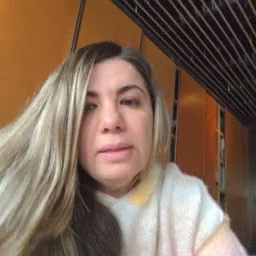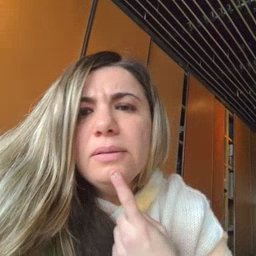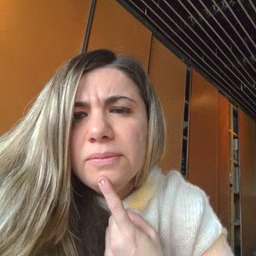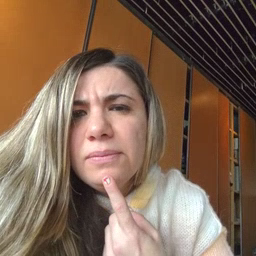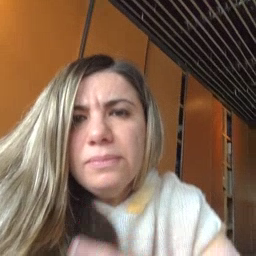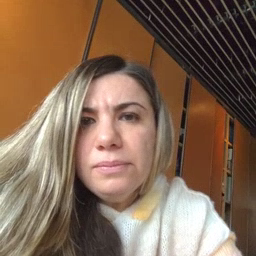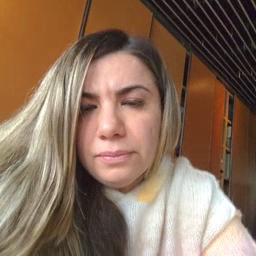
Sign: say